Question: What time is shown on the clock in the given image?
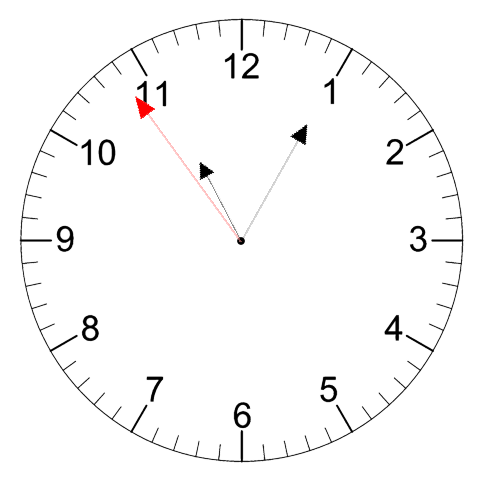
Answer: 11:04:54